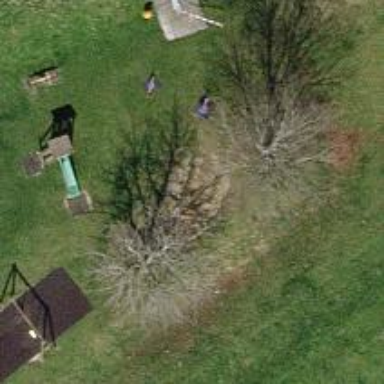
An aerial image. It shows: Picnic table located in leisure land area.